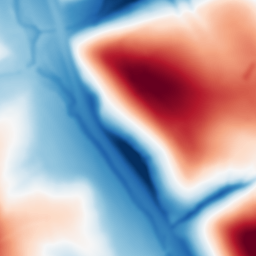
Category: multiscale
Decomposition family: dog_multiscale
Decomposition parameters: sigma_ratio: 2
n_scales: 5
base_sigma: 2
Upsampling method: bicubic_3x
Upsampling parameters: scale: 3
Upsampling scale: 3